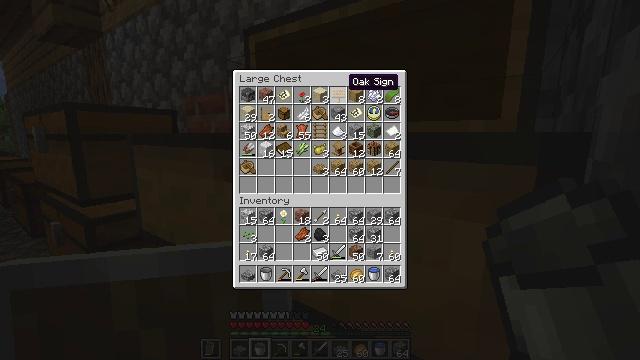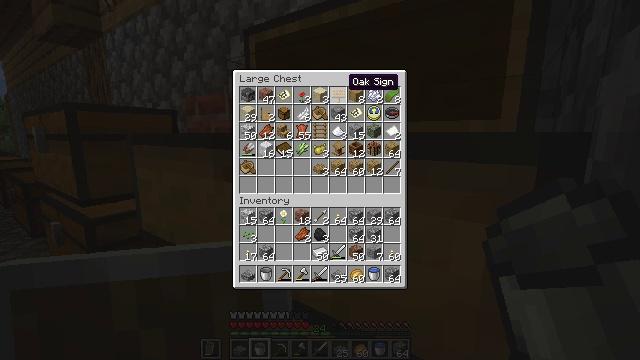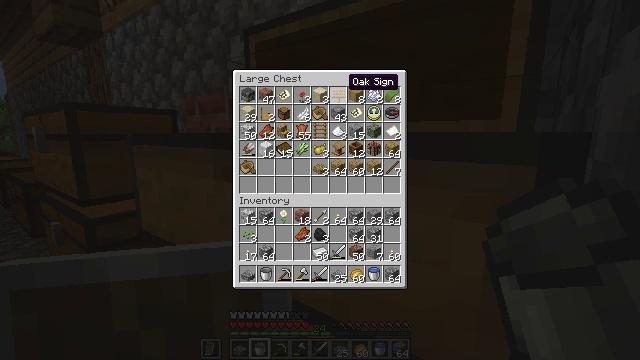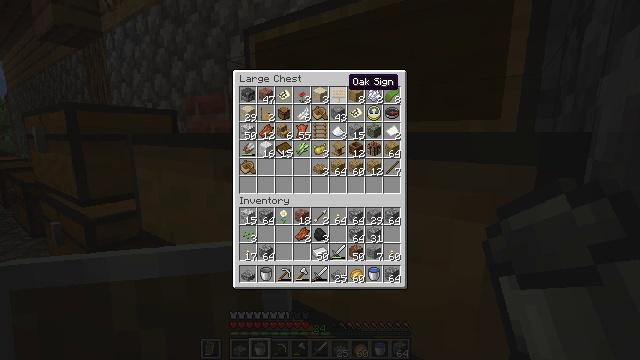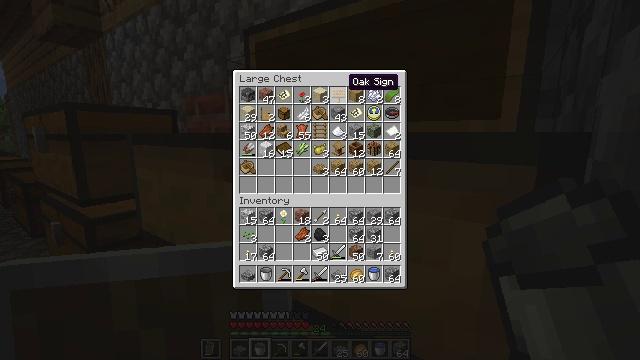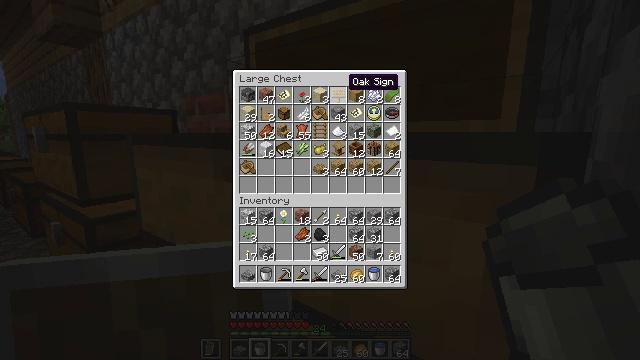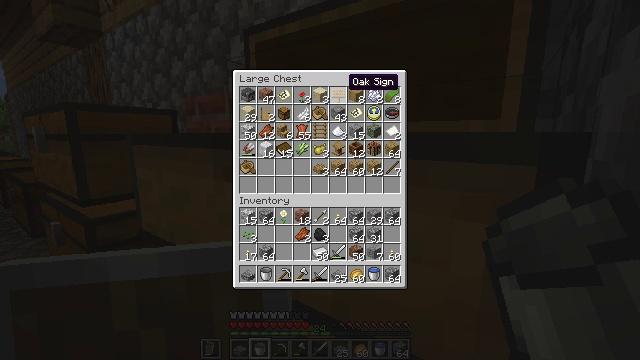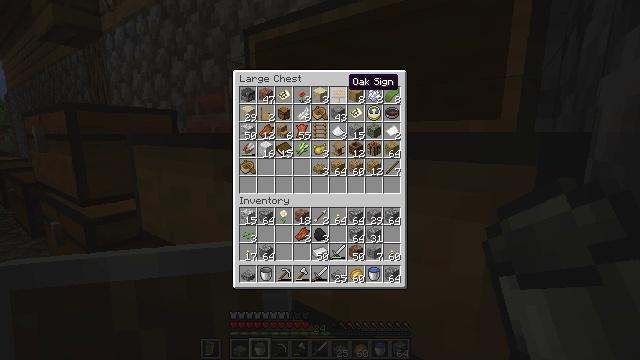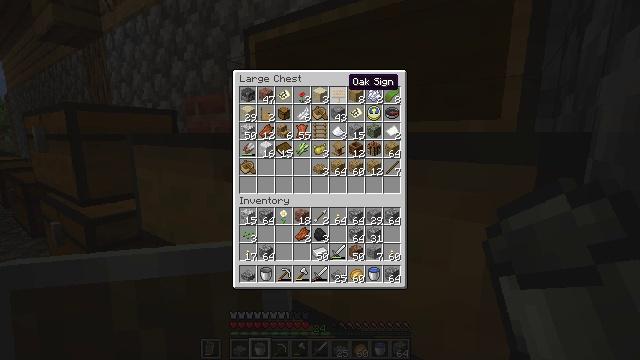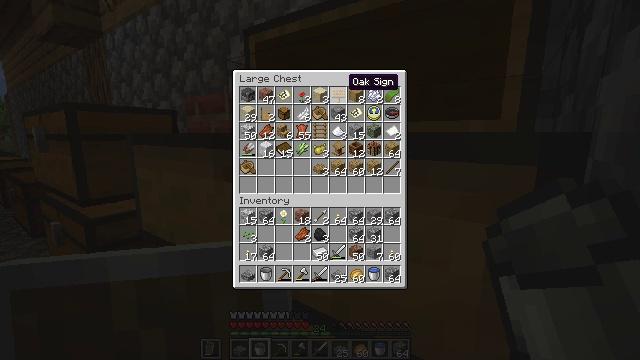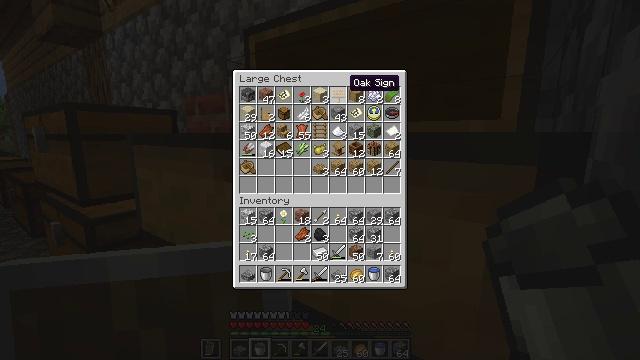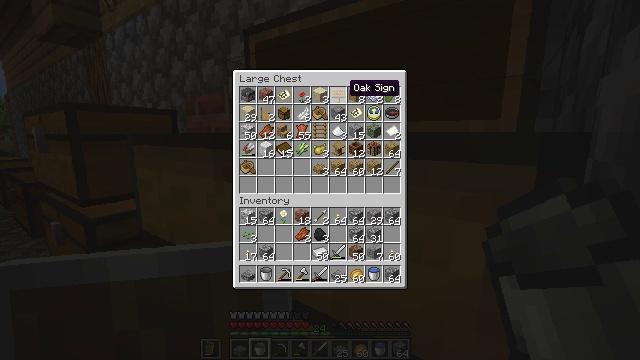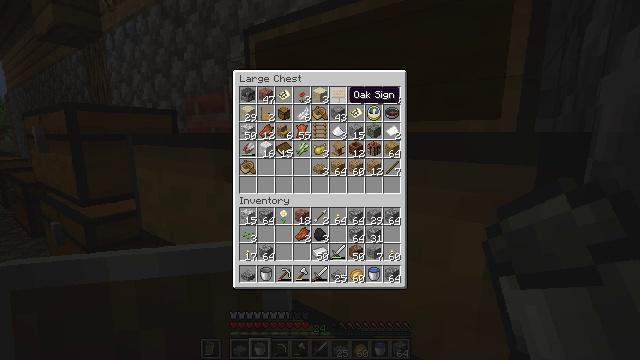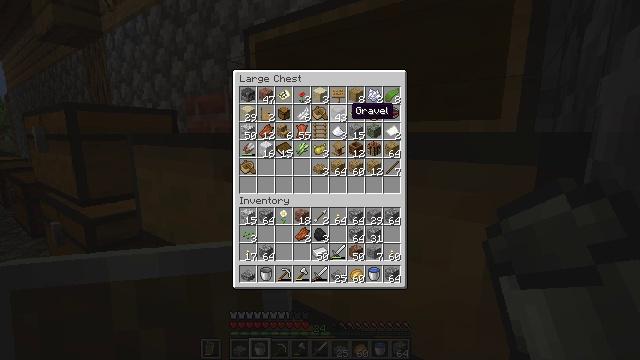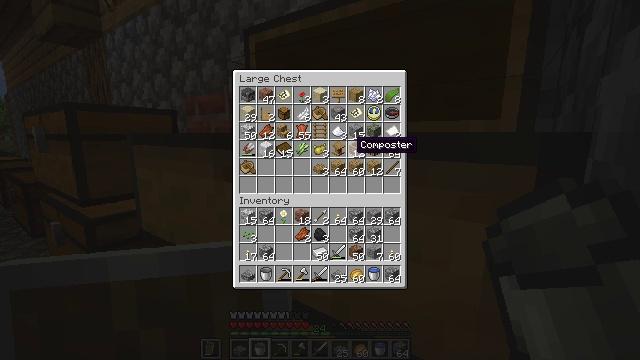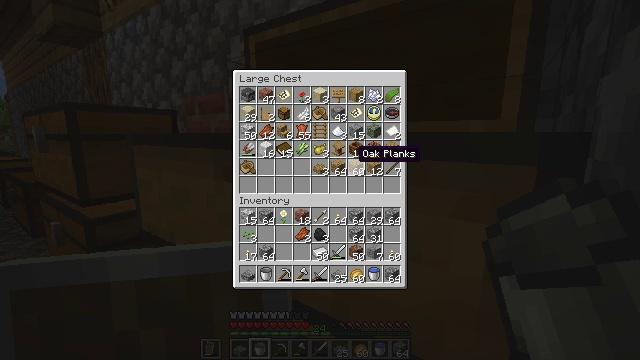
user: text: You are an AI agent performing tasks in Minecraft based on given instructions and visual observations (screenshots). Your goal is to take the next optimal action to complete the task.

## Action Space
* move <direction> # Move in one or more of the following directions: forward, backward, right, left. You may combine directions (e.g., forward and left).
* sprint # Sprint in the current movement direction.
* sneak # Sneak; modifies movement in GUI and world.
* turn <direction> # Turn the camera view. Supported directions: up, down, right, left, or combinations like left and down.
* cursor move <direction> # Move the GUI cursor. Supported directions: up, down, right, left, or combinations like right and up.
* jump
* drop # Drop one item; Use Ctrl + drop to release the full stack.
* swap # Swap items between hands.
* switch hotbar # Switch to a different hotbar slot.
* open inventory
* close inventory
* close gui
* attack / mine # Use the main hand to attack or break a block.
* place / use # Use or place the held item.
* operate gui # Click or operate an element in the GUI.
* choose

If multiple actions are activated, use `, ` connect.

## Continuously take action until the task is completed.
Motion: motion action
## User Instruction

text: Get an oak sign from crafting table.
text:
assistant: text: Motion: no_op
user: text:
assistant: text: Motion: no_op
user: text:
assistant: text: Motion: no_op
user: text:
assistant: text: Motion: no_op
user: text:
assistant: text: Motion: no_op
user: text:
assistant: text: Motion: no_op
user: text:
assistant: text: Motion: no_op
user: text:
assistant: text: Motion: no_op
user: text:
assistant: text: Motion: no_op
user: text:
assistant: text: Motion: no_op
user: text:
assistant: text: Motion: no_op
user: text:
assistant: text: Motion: turn down
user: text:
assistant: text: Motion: turn down
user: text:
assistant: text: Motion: sneak, turn down
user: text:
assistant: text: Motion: sneak, turn down
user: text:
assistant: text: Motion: sneak
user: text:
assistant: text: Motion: sneak
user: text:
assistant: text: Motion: sneak
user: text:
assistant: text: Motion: sneak
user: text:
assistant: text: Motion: sneak
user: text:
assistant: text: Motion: sneak
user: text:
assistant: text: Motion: sneak
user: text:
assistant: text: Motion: sneak
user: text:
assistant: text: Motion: sneak
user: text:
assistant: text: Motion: sneak, use / place
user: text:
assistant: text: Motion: sneak, use / place
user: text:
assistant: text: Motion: sneak, use / place
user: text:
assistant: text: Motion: sneak
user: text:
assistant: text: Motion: sneak
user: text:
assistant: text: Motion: sneak